Question: I have two queries. One for the numerator and one for the denominator. How do I combine the two queries so that my result is one table with the numerator, denominator, and grouping?

Example of desired output:
'''
Numerator | Denominator | Grouping
----------|-------------|---------
30 | 51 | 1111
172 | 216 | 2768
'''
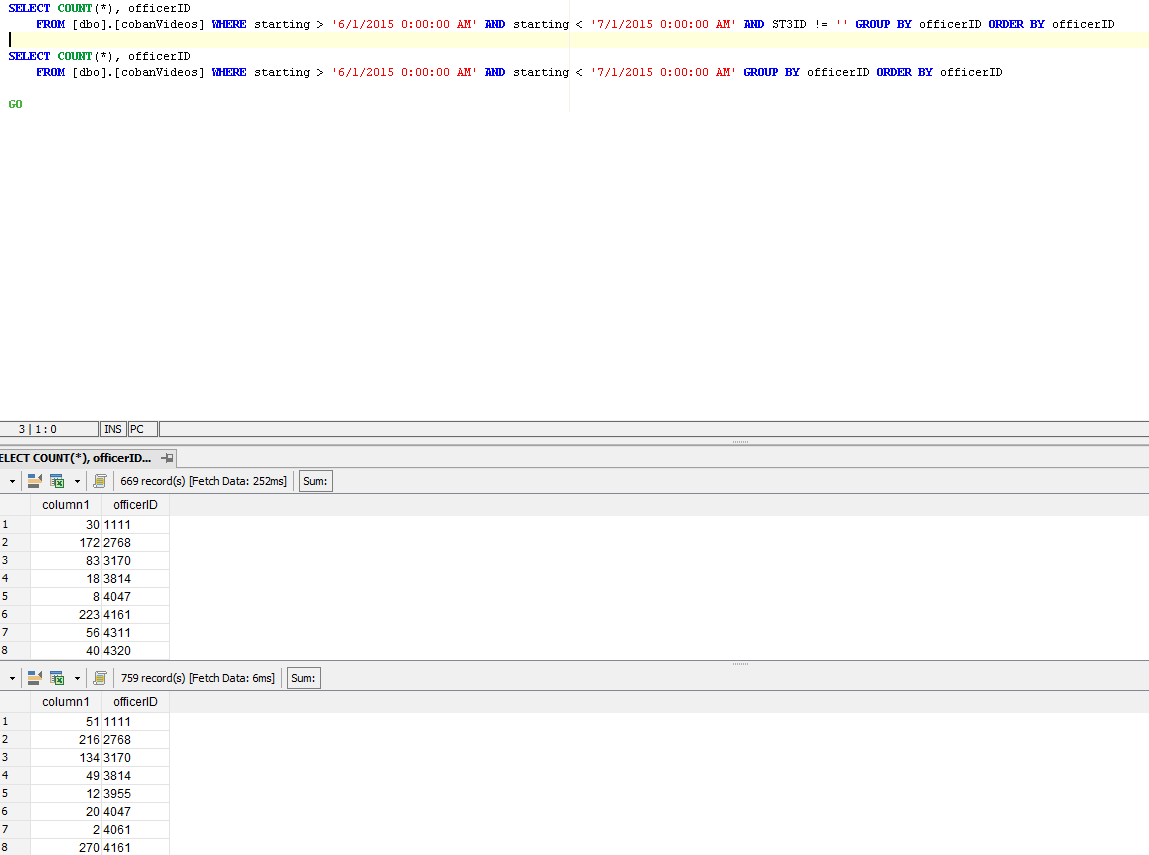
Answer: You really have two different aggregates over the same table. For many reasons, performance being one of them, you do not want to break your query down into two parts and then re-join them together. You can accomplish the correct result by using column-level filtering instead of WHERE clause filtering:
'''
select [officerID]
,sum(case when [ST3ID] != '' then 1 else 0 end) as [Numerator]
,count(*) as [Denomimator]
FROM [dbo].[cobanVideos]
WHERE [starting] > '6/1/2015 0:00:00 AM'
AND [starting] < '7/1/2015 0:00:00 AM'
GROUP BY [officerID]
'''
By using a CASE statement to filter the data at the column level, you can retrieve both values at the same time. You can also calculate the percentage value (numerator/denminator) by adding the following as an additional column:
'''
select [officerID]
,sum(case when [ST3ID] != '' then 1 else 0 end) as [Numerator]
,count(*) as [Denomimator]
,case when count(*) <> 0
then sum(case when [ST3ID] != '' then 1.0 else 0 end) / count(*)
else 0
end as [Pct ST3]
FROM [dbo].[cobanVideos]
WHERE [starting] > '6/1/2015 0:00:00 AM'
AND [starting] < '7/1/2015 0:00:00 AM'
GROUP BY [officerID]
'''
SQL Window functions give you a whole other set of tools for working with aggregates at different levels of aggregation, all in one query. If you are interested, I can follow up with an example of how you could calculate the ratio per officerId, for all officers, and also determine the contribution percent of each officer to the overall total, all with a single SELECT.